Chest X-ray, PA view. Patient: 64 years old, sex M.
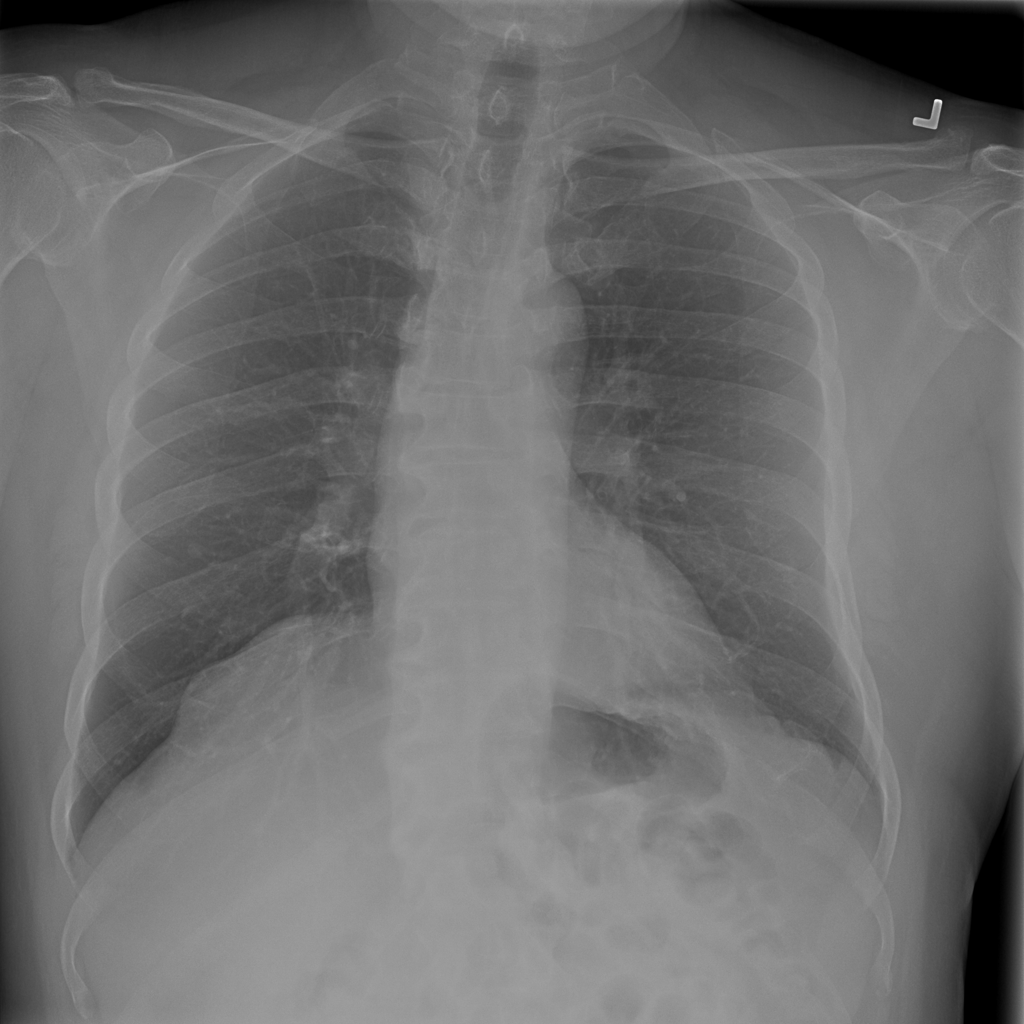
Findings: No Finding